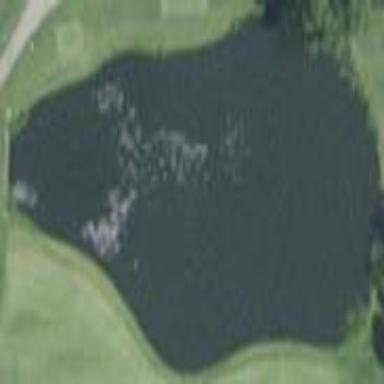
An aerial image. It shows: Water hazard on golf course. The hazard is natural water feature.